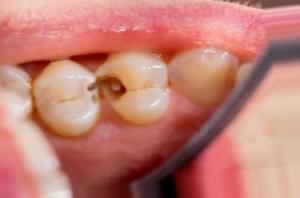
Condition: Caries